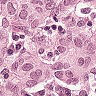
Metastatic tissue present: yes